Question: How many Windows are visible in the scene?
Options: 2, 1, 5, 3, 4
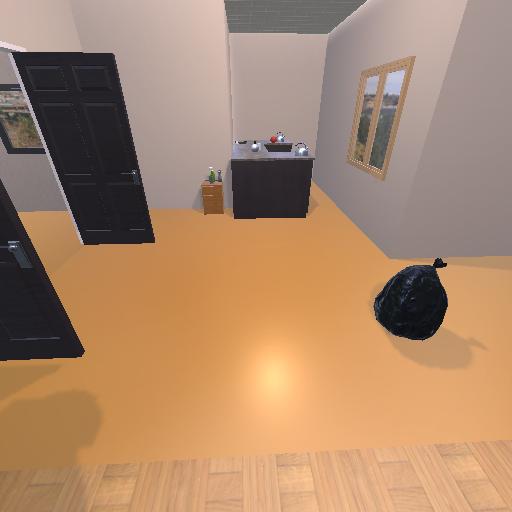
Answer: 2